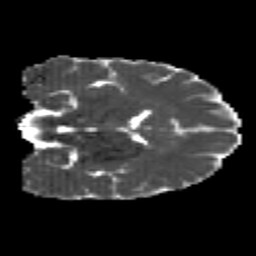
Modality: MD
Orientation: coronal
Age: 23
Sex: female
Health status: healthy
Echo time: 0.074 s